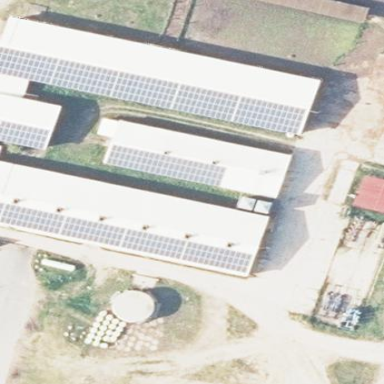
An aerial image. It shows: Building featuring small installation solar photovoltaic panel for electricity generation.